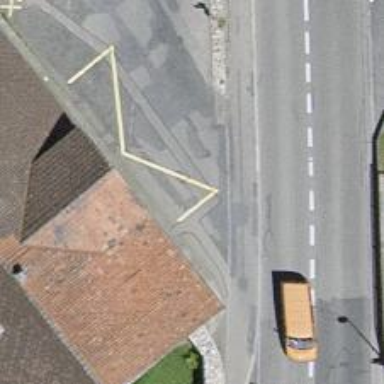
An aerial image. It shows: Bus stop equipped with public transport stop position.